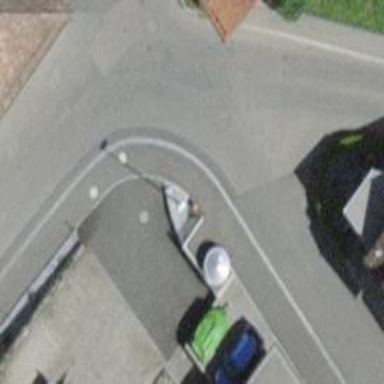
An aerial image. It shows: Sidewalk.